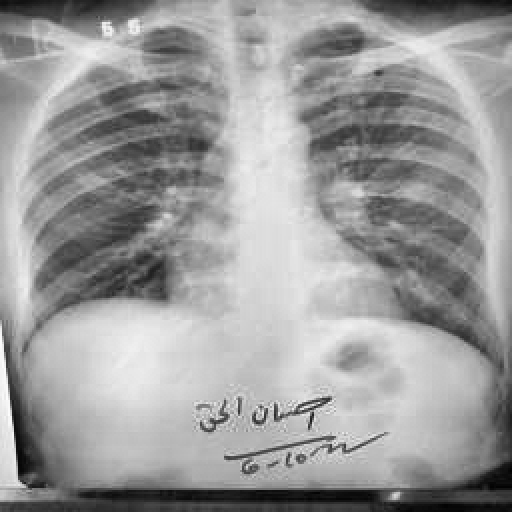
Finding: TUBERCULOSIS